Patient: sex M, age 80
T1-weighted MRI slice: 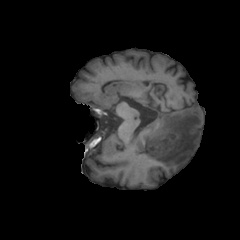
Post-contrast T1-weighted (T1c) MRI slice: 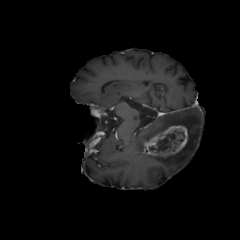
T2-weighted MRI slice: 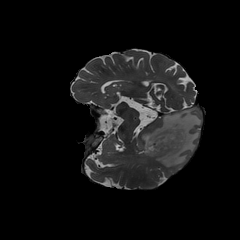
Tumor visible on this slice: yes
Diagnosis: Glioblastoma, IDH-wildtype
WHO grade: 4